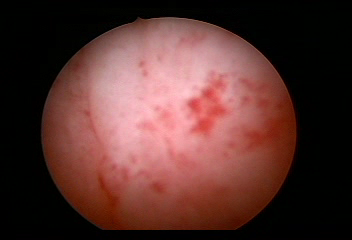
Modality: WLC
Class: Normal mucosa
Bladder cancer association: No